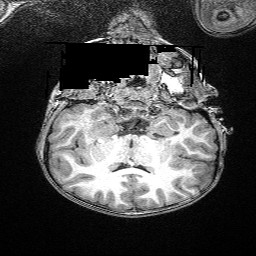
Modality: T1w
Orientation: sagittal